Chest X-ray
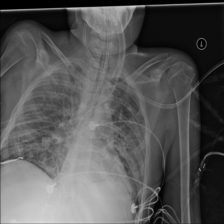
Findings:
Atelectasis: negative
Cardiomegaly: negative
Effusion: negative
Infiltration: positive
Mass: negative
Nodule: negative
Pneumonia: negative
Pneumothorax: negative
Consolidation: negative
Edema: negative
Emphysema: negative
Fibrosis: negative
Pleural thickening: negative
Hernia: negative